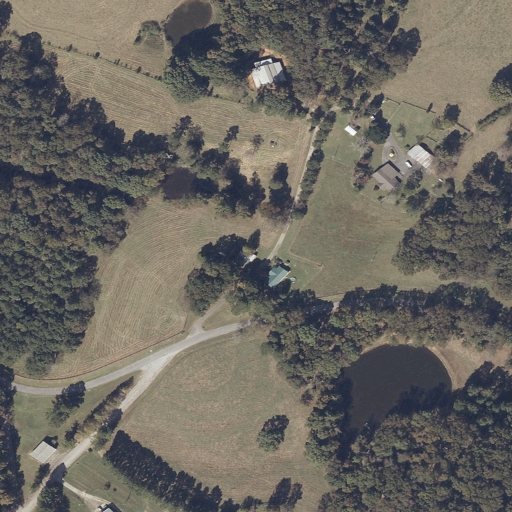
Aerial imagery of ridge(s) in Alabama named Mount Vera Ridge containing pasture, deciduous forest, open development, evergreen forest, low intensity development, and open water